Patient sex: M
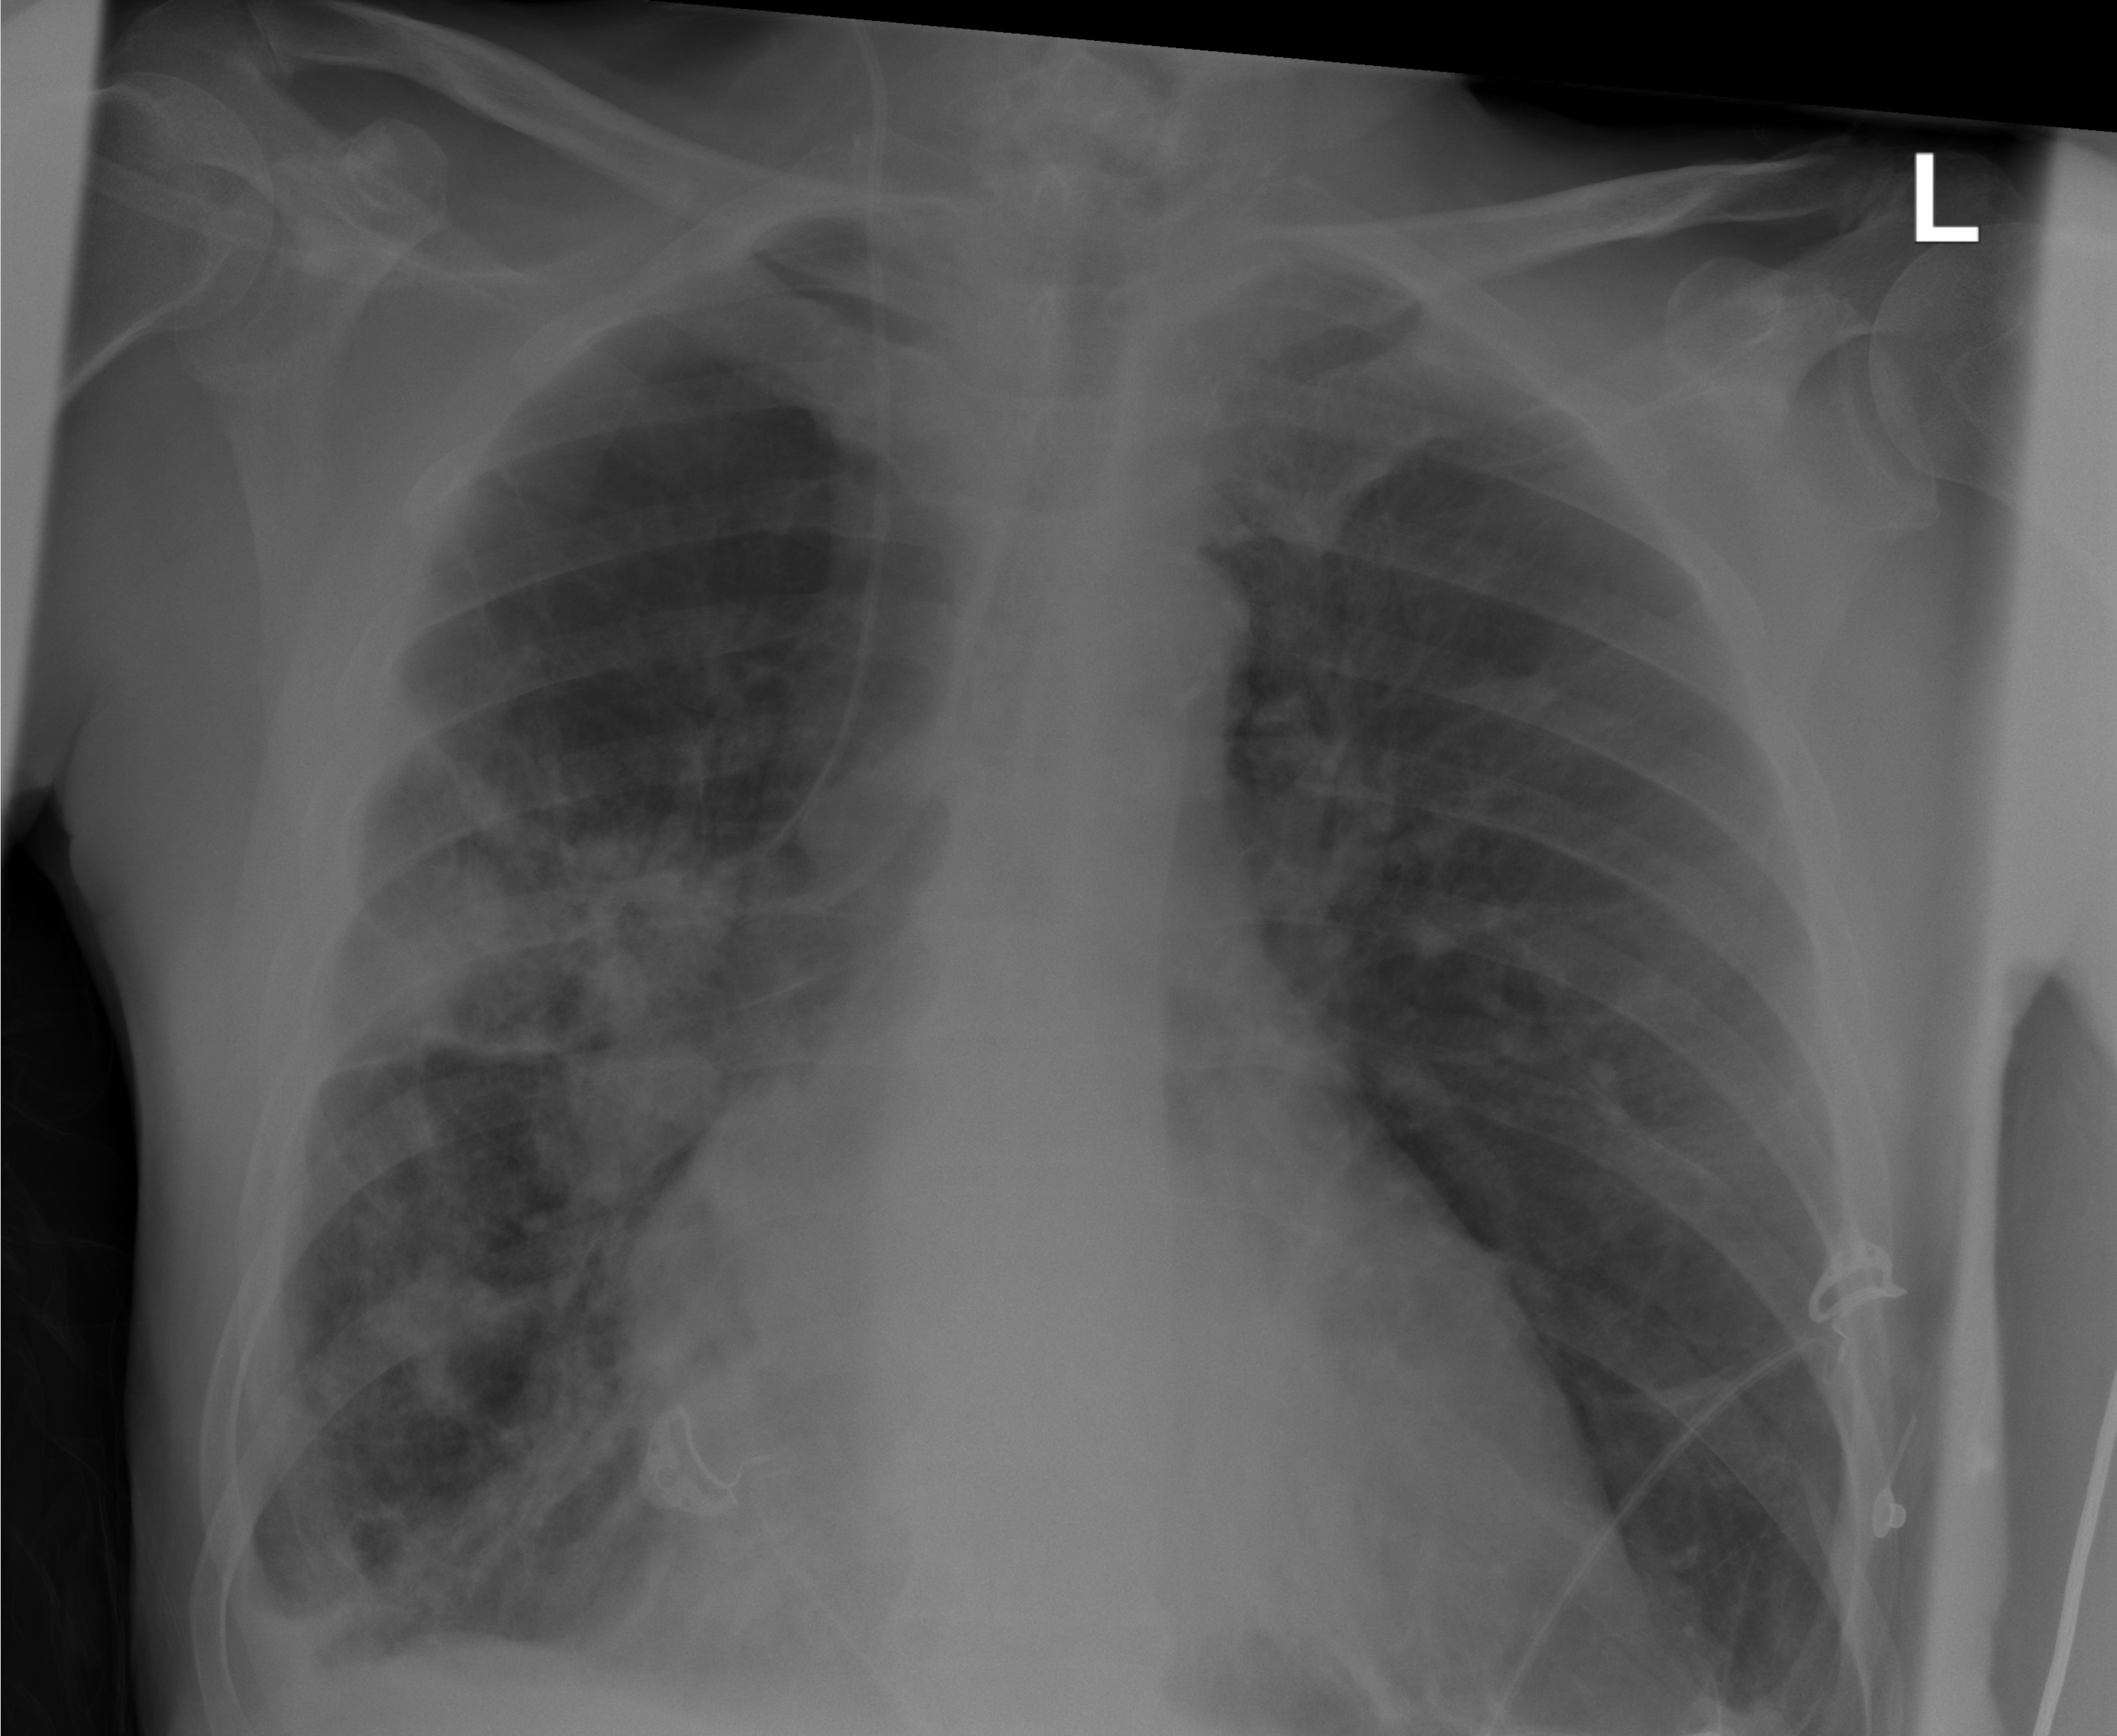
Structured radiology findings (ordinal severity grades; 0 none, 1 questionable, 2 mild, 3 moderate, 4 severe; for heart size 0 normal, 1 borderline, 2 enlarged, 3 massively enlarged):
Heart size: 2
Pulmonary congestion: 0
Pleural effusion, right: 2
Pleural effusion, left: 1
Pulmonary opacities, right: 2
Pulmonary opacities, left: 0
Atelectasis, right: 2
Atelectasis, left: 0